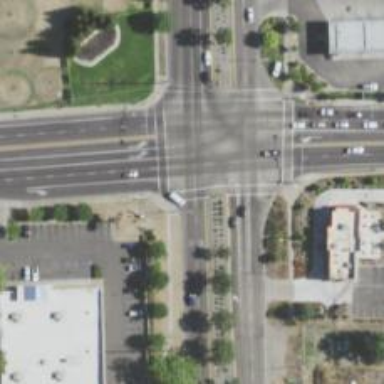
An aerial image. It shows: Marked crossing on the road.